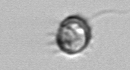
Label: Dinophyceae